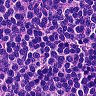
Metastatic tissue present: no